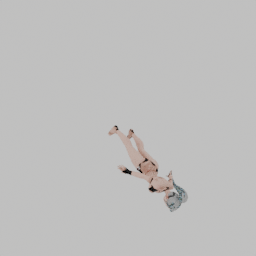
Label: people